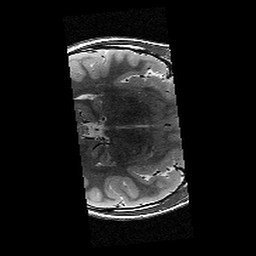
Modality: T2w
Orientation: axial
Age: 13
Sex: female
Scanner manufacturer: siemens
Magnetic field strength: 3 T
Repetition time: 9.23 s
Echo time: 0.067 s